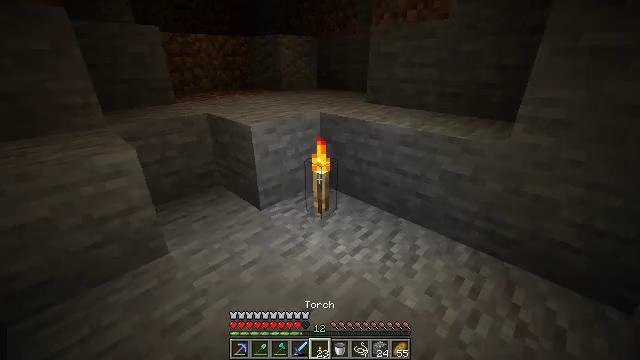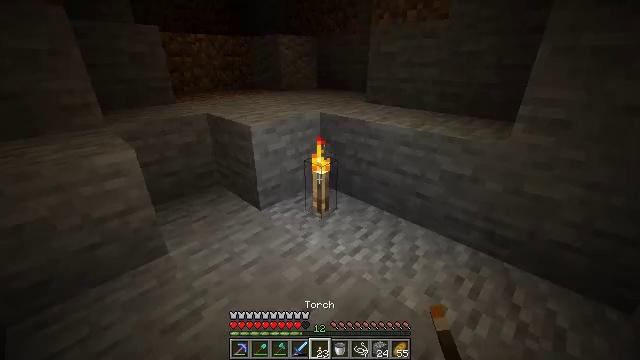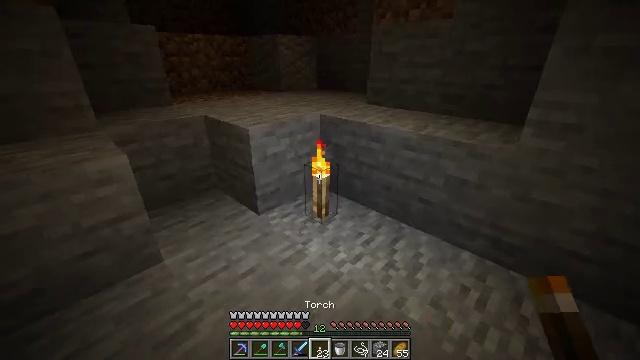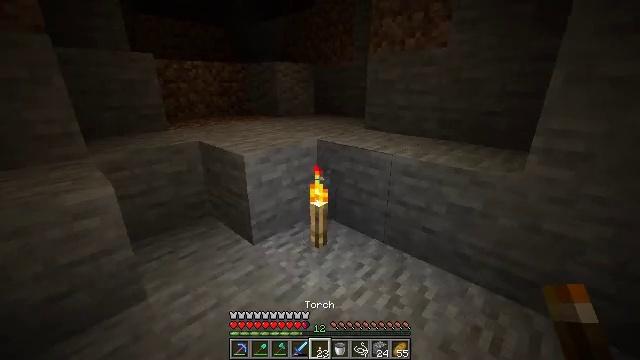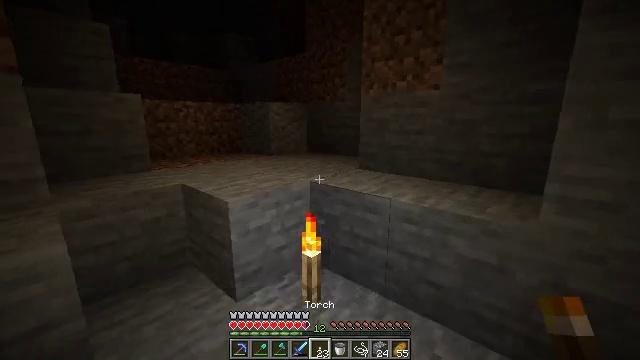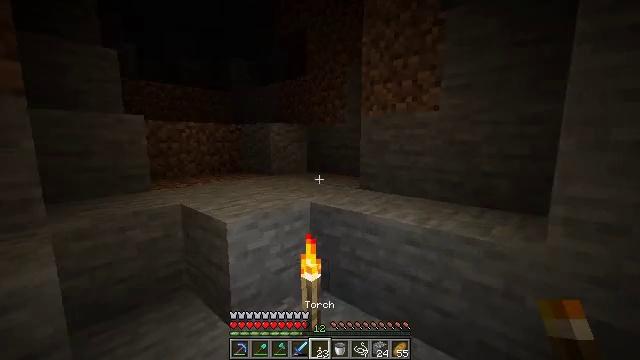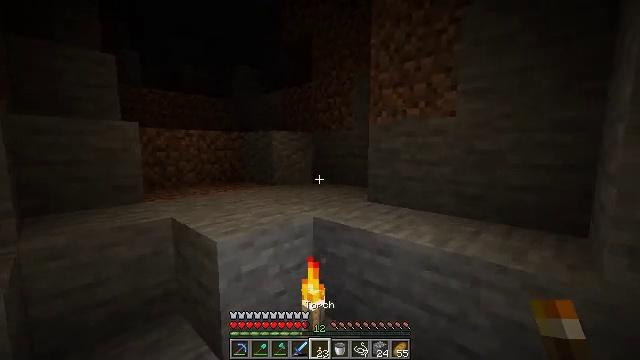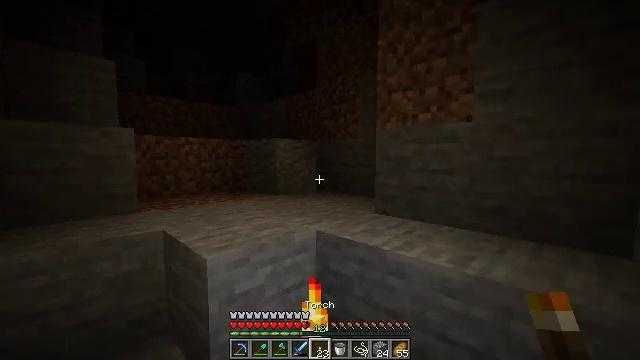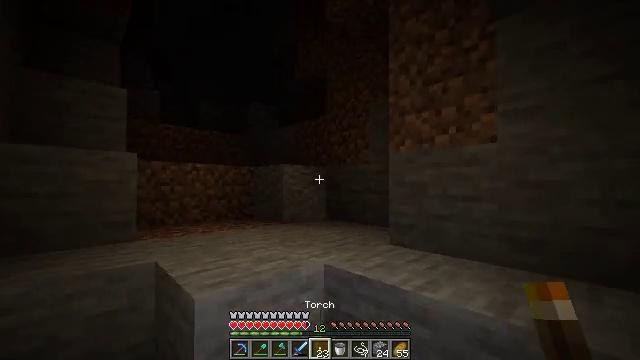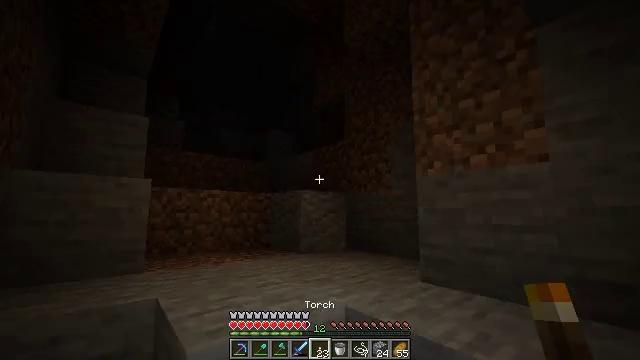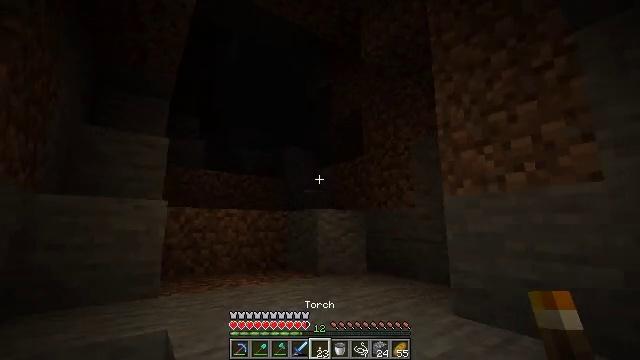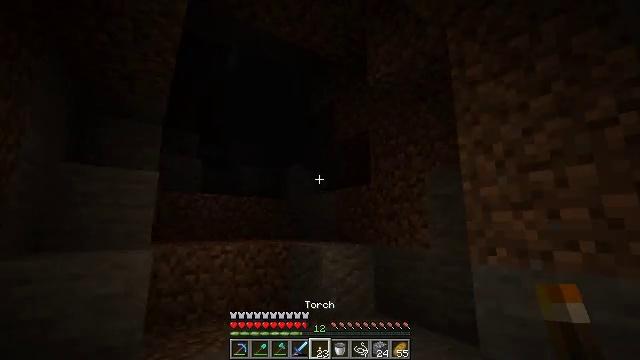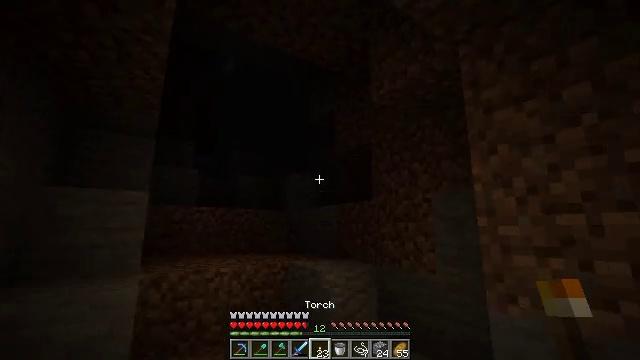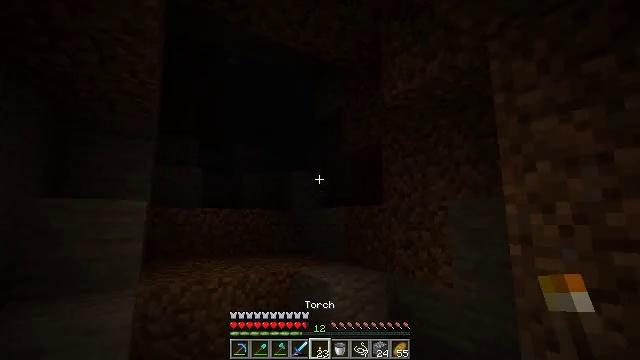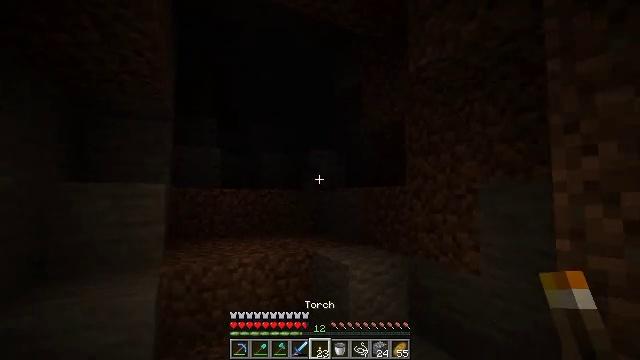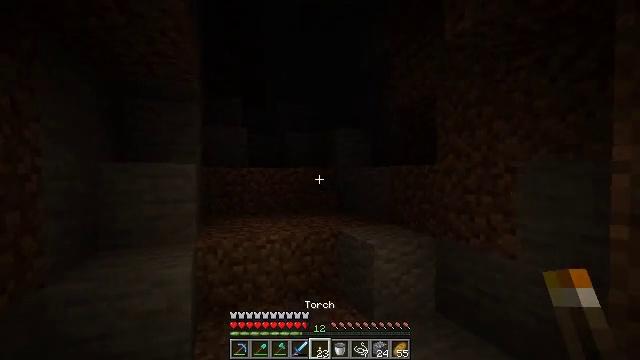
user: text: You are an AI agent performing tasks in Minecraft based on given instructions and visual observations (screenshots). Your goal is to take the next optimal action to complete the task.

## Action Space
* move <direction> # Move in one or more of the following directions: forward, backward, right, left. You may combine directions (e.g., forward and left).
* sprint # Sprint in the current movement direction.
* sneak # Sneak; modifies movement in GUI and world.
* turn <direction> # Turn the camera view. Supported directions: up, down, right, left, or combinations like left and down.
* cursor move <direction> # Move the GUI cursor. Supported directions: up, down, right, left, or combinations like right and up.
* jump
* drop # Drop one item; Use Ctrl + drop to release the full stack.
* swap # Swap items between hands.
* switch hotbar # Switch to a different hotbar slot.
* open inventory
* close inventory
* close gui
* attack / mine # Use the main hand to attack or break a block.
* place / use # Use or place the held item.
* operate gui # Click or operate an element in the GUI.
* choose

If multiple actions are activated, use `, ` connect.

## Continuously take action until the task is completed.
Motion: motion action
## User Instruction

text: Collect cracked stone bricks from ruins.
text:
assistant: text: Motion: no_op
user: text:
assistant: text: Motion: move forward
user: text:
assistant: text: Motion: move forward, turn up
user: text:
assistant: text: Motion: move forward, turn right and up
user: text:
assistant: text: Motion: move forward, turn up
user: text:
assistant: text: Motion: move forward, turn left and up
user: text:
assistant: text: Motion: move forward, turn left and up
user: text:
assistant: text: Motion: move forward, turn left and up
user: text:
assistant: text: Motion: move forward, turn left and up
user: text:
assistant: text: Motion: move forward, turn left and up, jump
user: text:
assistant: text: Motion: move forward, jump
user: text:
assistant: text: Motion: move forward, jump
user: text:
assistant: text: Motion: move forward, turn left and down, jump
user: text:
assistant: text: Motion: move forward, turn left and down, jump
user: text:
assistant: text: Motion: move forward, turn left and down
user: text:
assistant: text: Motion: move forward, turn left and down
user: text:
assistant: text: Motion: move forward, turn left and down
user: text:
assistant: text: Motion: move forward
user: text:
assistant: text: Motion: move forward, turn left
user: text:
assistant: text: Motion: move forward, turn left and down
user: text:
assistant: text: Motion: move forward, turn left and down
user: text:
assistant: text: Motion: turn left and down
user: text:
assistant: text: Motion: move left, turn left and down
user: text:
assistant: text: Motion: move left, turn left and down
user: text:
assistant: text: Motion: move left, turn right
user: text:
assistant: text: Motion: move forward and move left
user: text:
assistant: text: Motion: move forward and move left
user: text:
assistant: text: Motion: move forward and move left
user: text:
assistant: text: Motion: move forward and move left
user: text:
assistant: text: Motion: move forward